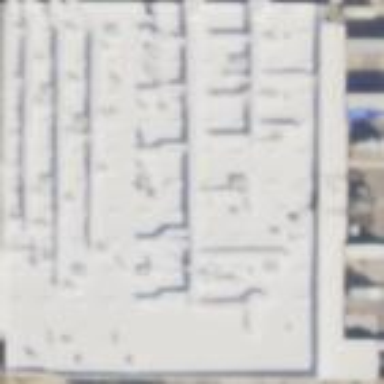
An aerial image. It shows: Commercial building.